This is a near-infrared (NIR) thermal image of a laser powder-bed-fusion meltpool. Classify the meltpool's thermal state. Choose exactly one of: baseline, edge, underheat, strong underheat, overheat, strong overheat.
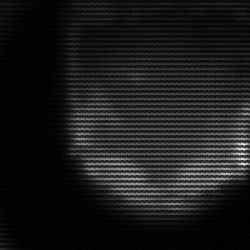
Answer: edge